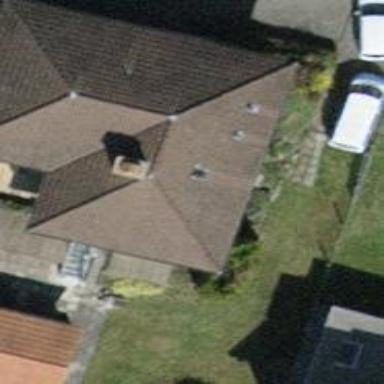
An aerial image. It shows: Building with tile roof.